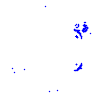
Particle: pion